Field crop: maize
Growth stage: 2
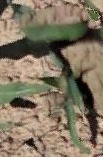
Species: maize